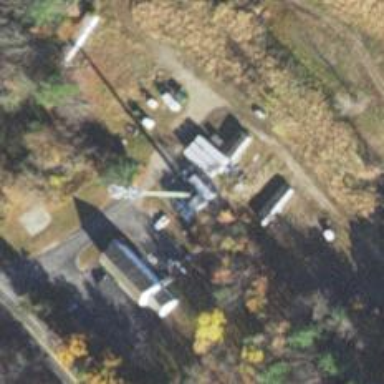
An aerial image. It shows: Communication mast tower.